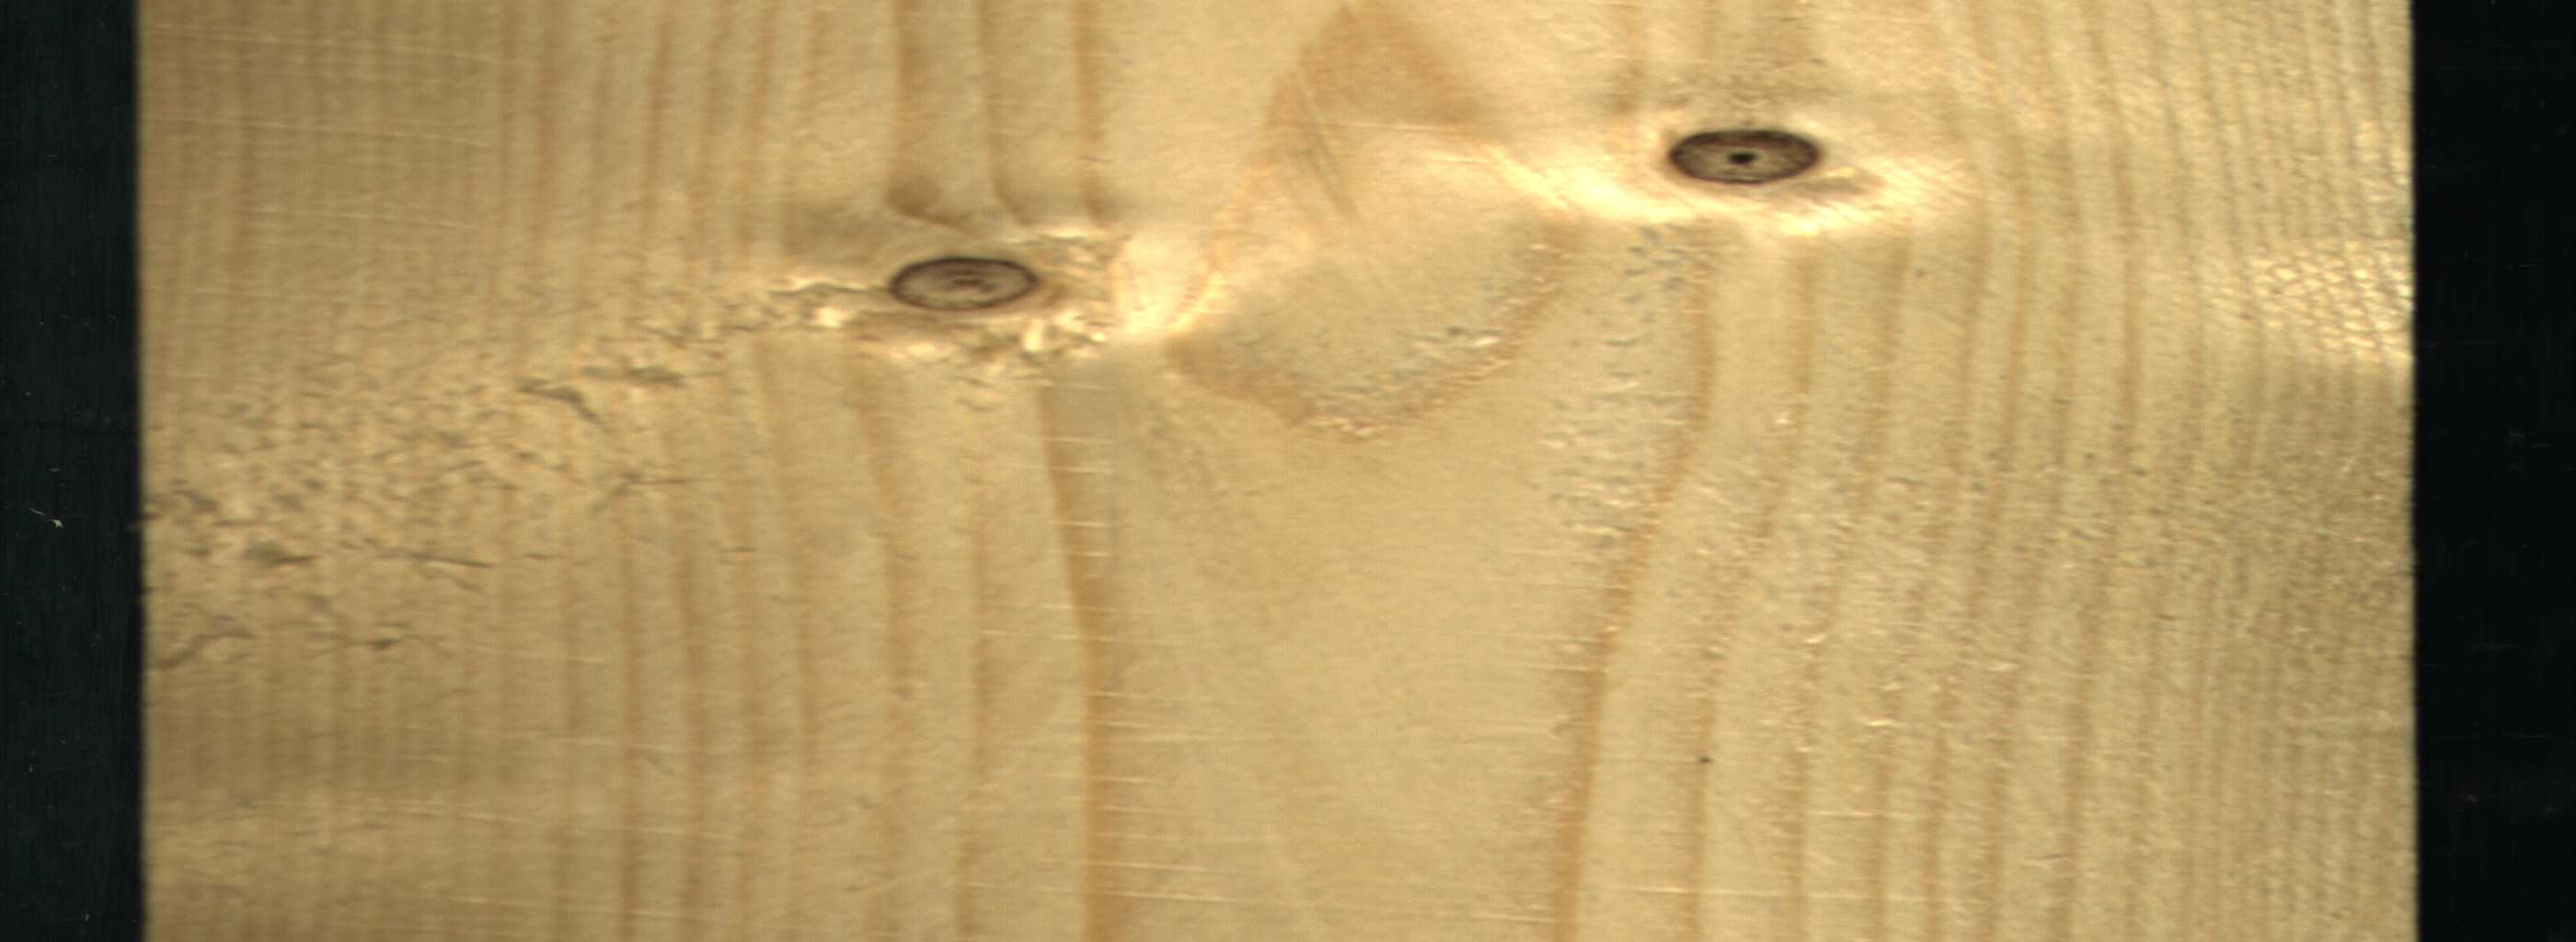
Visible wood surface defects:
Dead_Knot
Live_Knot